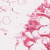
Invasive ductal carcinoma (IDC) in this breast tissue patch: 0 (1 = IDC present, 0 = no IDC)